Question: After some help, i want to texture onto a circle as you can see below.
I want to do it in such a way that the centre of the circle starts on the shared point of the triangles.
the triangles can change in size and number and will range over varying degrees ie 45, 68, 250 so only the part of the texture visible in the triangle can be seen.
its basically a one to one mapping shift the image to the left and you see only the part where there are triangles.
not sure what this is called or what to google for, can any one makes some suggestions or point me to relevant information.
i was thinking i would have to generate the texture coordinates on the fly to select the relevant part, but it feels like i should be able to do a one to one mapping which would be simpler than calculating triangles on the texture to map to the opengl triangles.

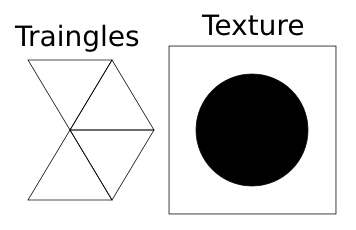
Answer: Generating texture coordinates for this isn't difficult. Each point of polygon corresponds to certain angle, so i'th point angle will be 'i*2*pi/N', where N is the order of regular polygon (number of sides). Then you can use the following to evaluate each point texture coordinates:
'''
texX = (cos(i*2*pi/N)+1)/2
texY = (sin(i*2*pi/N)+1)/2
'''
Well, and the center point has (0.5, 0.5).
It may be even simpler to generate coordinates in the shader, if you have one specially for this:
I assume, you get 'pos' vertex position. It depends on how you store the polygon vertexes, but let the center be (0,0) and other points ranging from (-1;-1) to (1;1). Then the 'pos' should be simply used as texture coordinates with offset:
'''
vec2 texCoords = (pos + vec2(1,1))*0.5;
'''
and the 'pos' itself then should be passed to vector-matrix multiplication as usual.